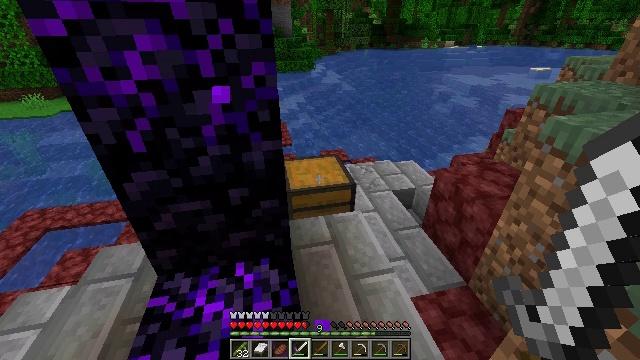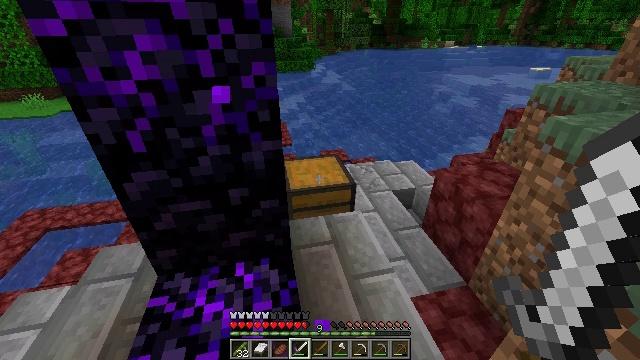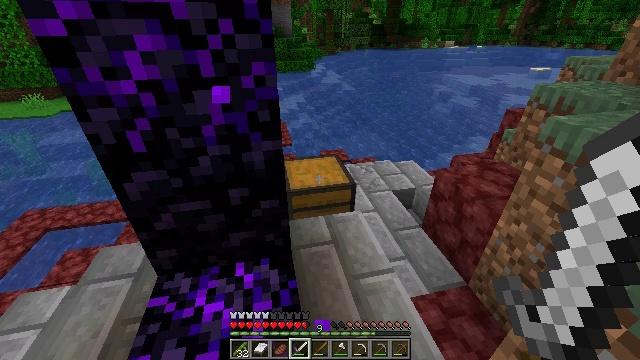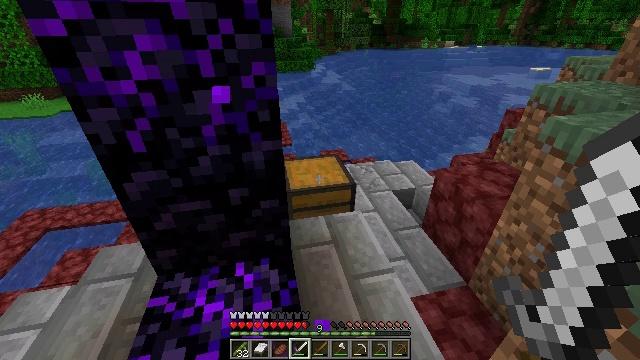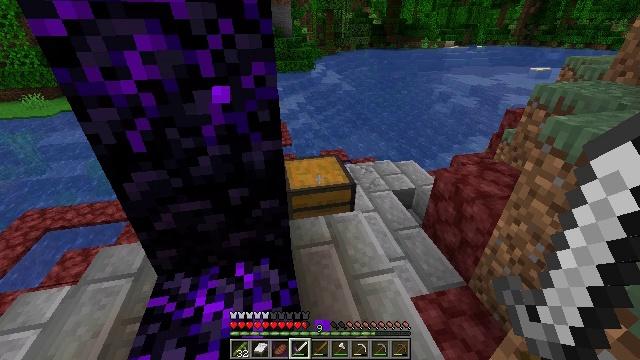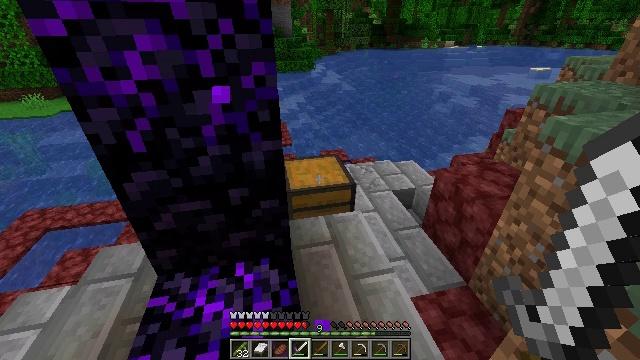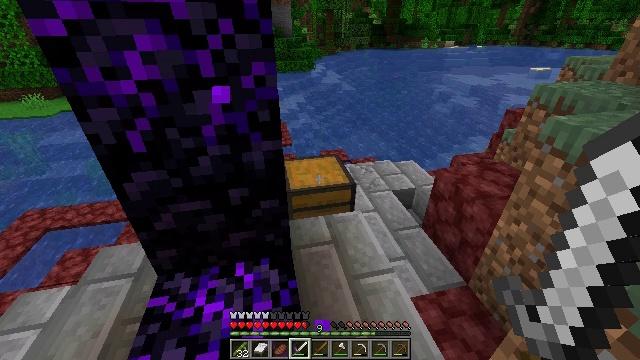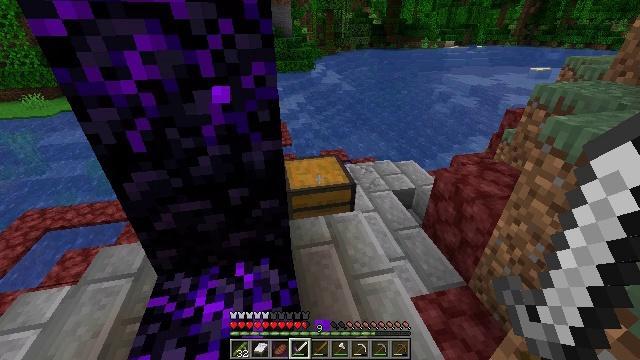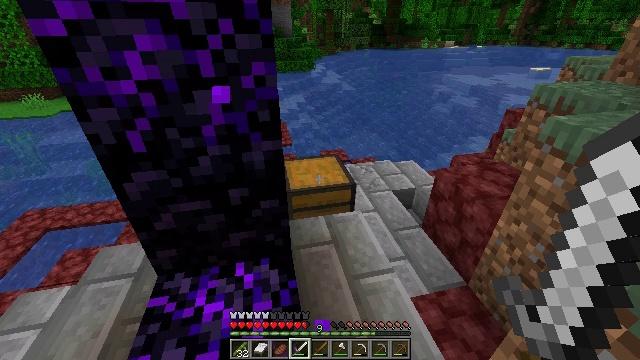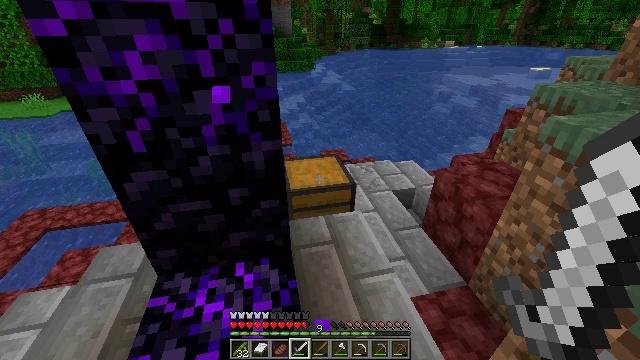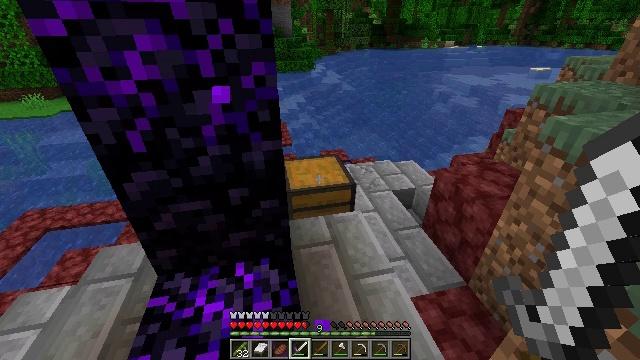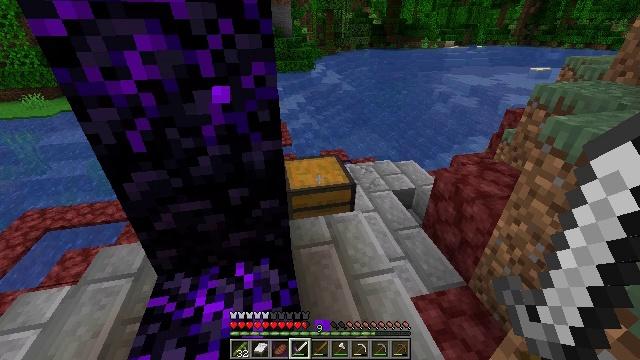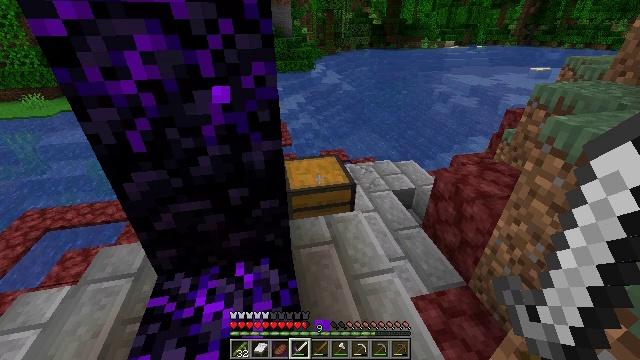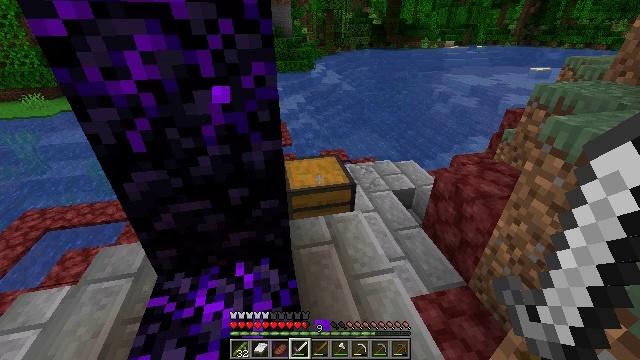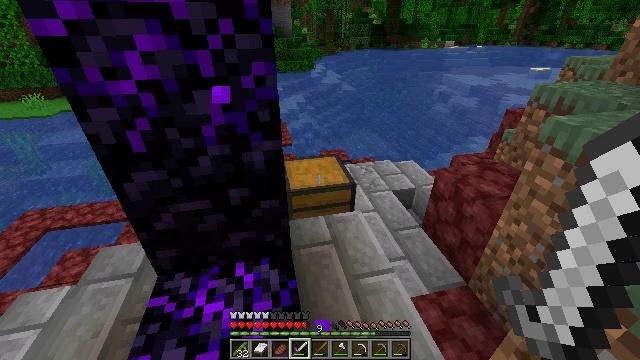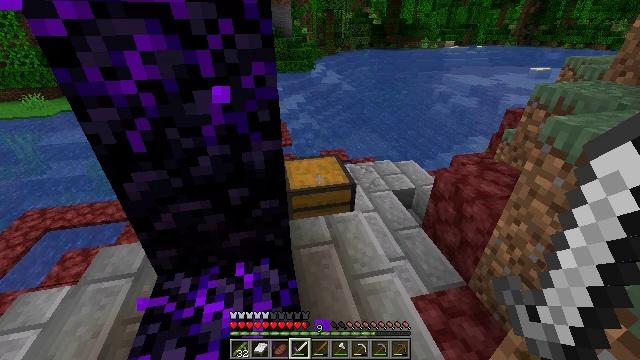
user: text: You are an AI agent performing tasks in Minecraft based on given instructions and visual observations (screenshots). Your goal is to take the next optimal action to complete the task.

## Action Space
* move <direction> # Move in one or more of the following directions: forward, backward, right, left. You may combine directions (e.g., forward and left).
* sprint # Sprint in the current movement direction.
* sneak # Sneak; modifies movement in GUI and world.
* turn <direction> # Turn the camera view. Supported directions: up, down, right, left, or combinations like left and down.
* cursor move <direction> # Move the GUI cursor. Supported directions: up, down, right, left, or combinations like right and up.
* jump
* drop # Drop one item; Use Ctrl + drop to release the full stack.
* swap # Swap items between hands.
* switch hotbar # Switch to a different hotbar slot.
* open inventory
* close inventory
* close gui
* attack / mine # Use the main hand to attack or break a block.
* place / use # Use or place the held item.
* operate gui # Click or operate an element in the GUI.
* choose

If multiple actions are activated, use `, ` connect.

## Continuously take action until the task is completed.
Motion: motion action
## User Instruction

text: Harvest grass block to clear the area.
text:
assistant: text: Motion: no_op
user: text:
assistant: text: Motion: no_op
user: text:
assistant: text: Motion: no_op
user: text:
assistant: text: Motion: no_op
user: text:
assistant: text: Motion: no_op
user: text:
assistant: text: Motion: no_op
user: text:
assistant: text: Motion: no_op
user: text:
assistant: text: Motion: no_op
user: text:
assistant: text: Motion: no_op
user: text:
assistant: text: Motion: no_op
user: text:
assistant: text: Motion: no_op
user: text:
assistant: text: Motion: no_op
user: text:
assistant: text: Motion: no_op
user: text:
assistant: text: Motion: no_op
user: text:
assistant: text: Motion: no_op
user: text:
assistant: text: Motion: no_op
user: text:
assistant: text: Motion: no_op
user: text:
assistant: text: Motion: no_op
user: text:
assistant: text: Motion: no_op
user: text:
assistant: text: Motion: no_op
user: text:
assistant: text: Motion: no_op
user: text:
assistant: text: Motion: no_op
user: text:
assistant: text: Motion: no_op
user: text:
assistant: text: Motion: no_op
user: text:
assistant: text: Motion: no_op
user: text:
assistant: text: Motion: no_op
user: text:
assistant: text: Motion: no_op
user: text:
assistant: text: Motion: no_op
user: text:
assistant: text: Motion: no_op
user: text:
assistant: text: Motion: no_op